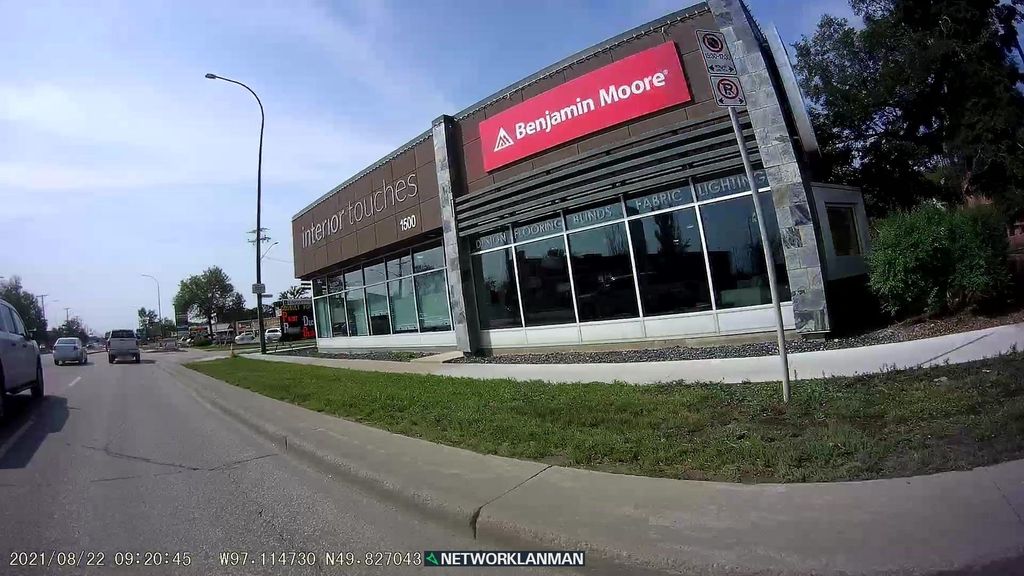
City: winnipeg